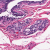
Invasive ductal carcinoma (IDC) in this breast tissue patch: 0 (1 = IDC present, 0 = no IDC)